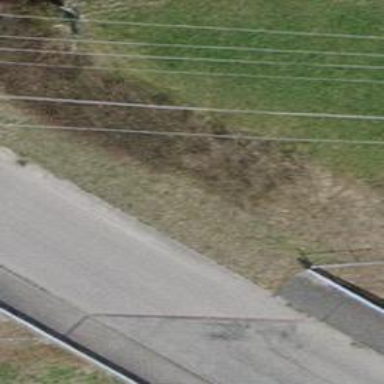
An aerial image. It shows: Pipeline marker.